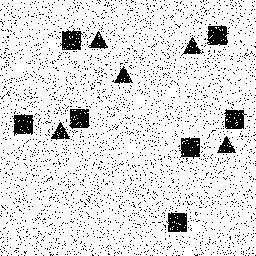
Squares: 7
Triangles: 5
Stars: 0
Total shapes: 12